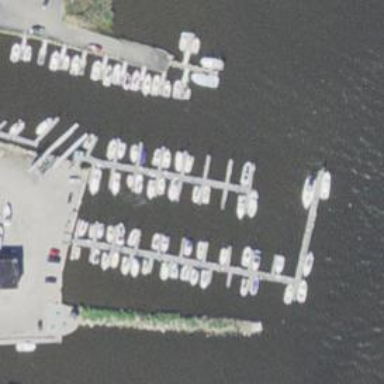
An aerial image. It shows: Man-made pier.